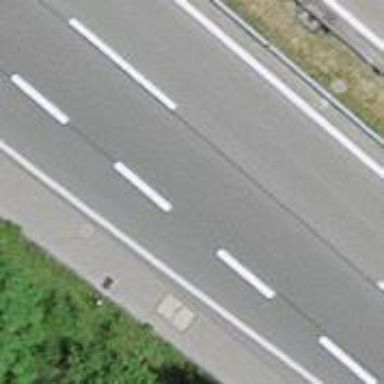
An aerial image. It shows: Asphalt motorway.